Interaction volume radius: 5 \u00c5
Interaction volume height: 30 \u00c5
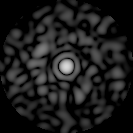
Disorder parameter: 0.8277